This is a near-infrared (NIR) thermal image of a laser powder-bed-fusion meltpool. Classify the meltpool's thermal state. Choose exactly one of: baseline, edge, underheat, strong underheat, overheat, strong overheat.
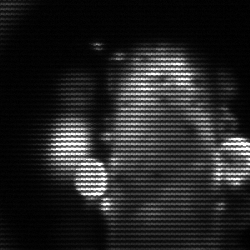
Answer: strong underheat